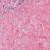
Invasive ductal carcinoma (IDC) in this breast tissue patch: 1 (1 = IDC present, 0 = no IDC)